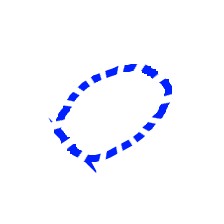
Shape: circle